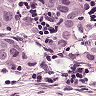
Metastatic tissue present: yes